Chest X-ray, AP view. Patient: 59 years old, sex M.
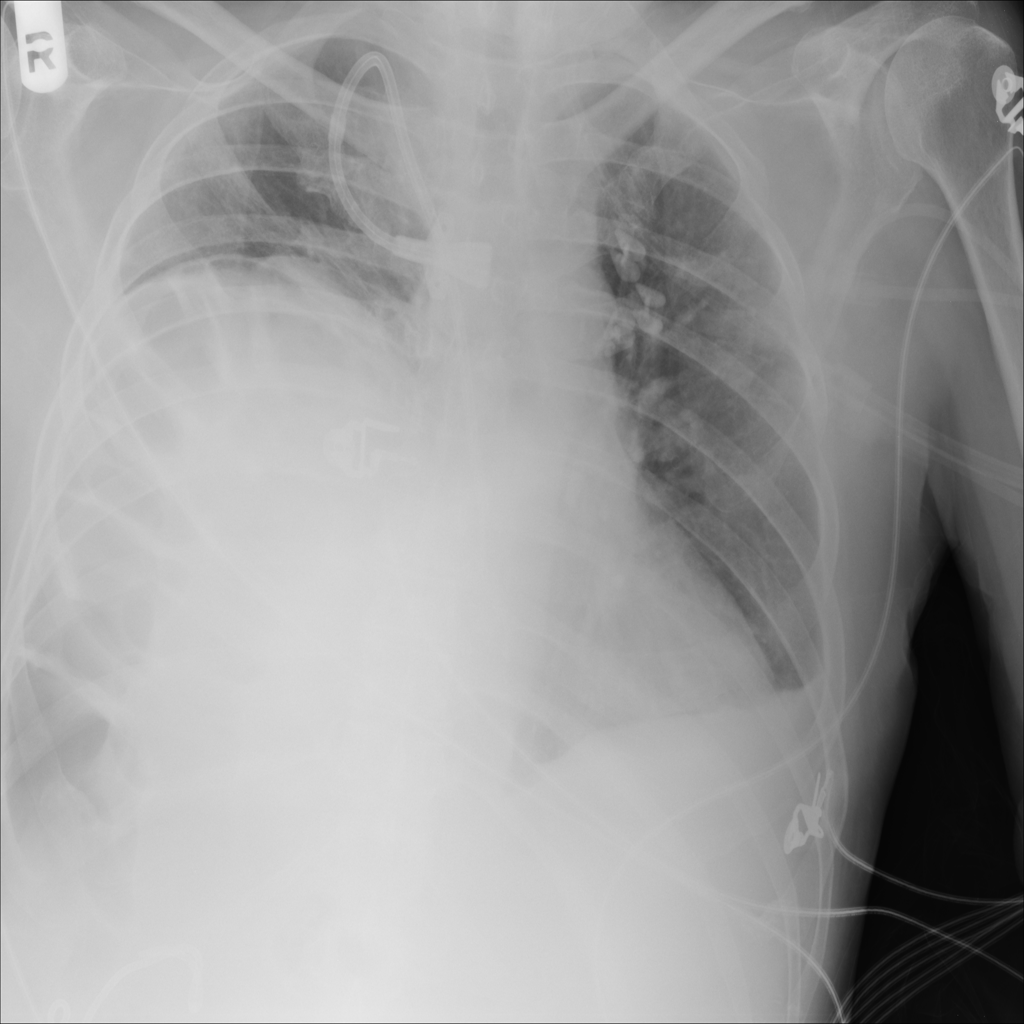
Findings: No Finding